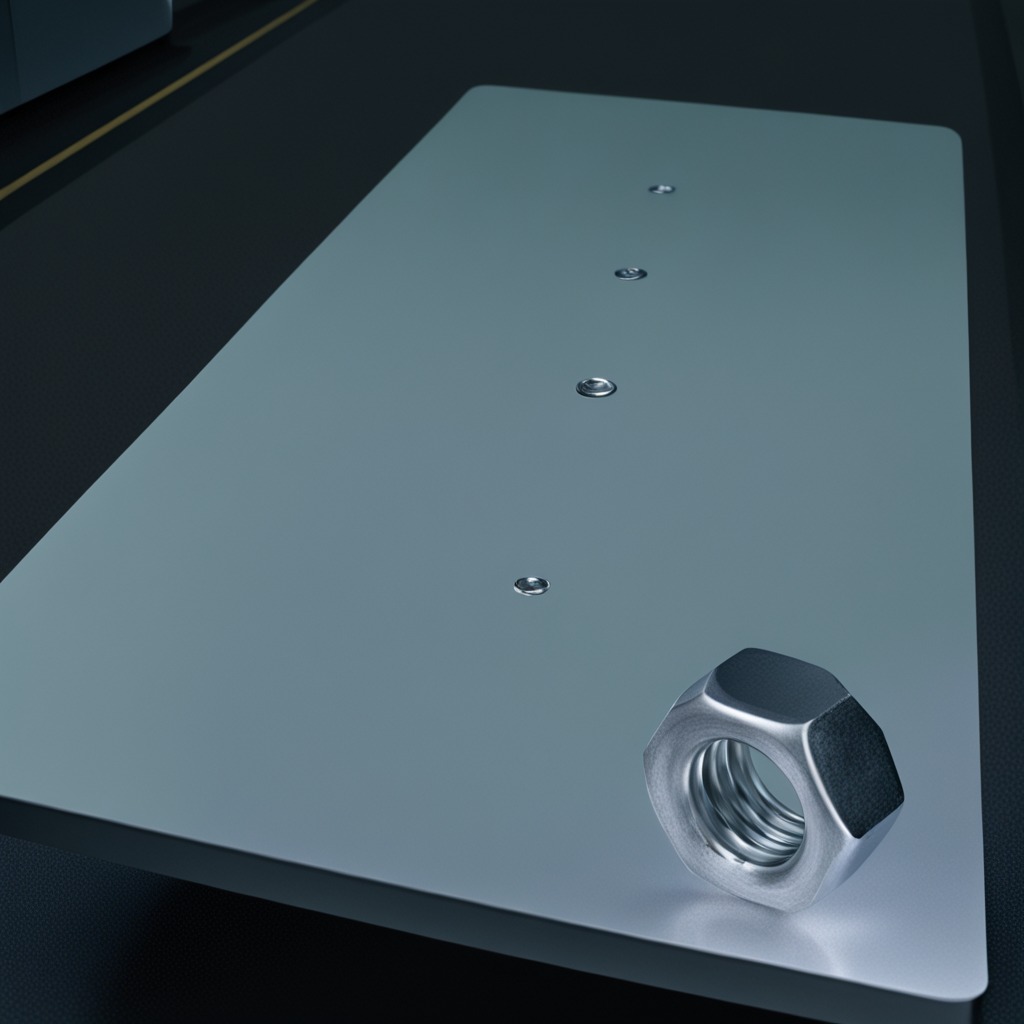
A metal nut is lying on a clean empty table in a railway signal maintenance room lit by harsh overhead fluorescents photorealistic surface textures crisp shadows high dynamic range